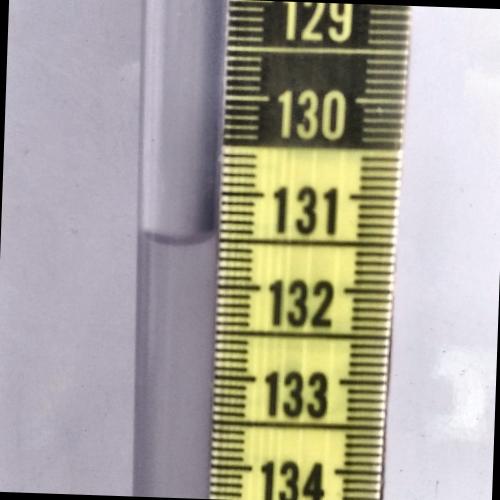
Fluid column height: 131.5 cm